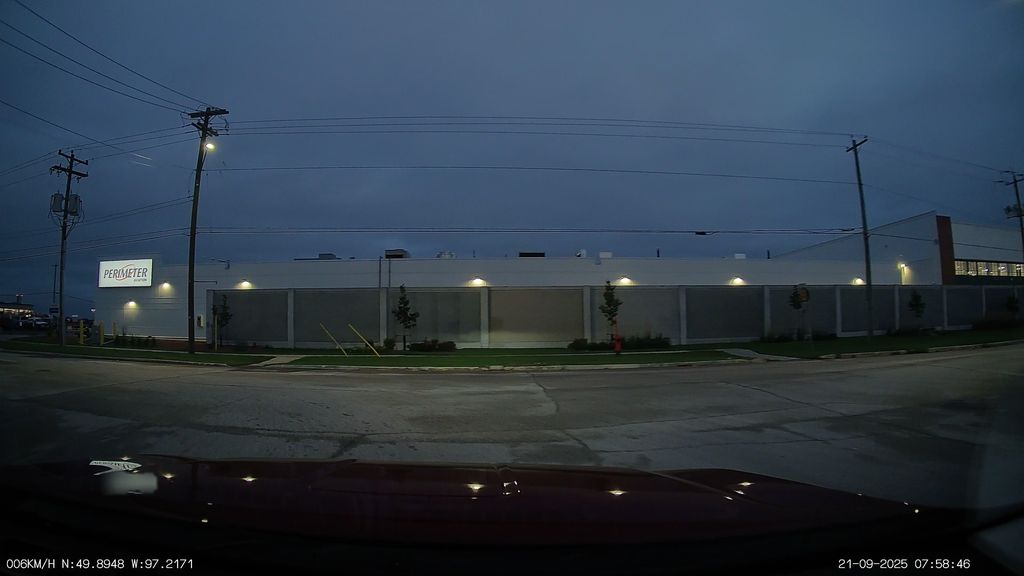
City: winnipeg